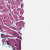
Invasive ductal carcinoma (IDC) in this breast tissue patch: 0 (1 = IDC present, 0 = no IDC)